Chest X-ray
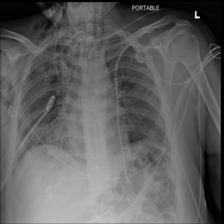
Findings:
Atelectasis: negative
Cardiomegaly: negative
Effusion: negative
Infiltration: negative
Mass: negative
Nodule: negative
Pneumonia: negative
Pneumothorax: negative
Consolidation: negative
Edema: negative
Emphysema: positive
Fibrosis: negative
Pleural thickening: negative
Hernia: negative